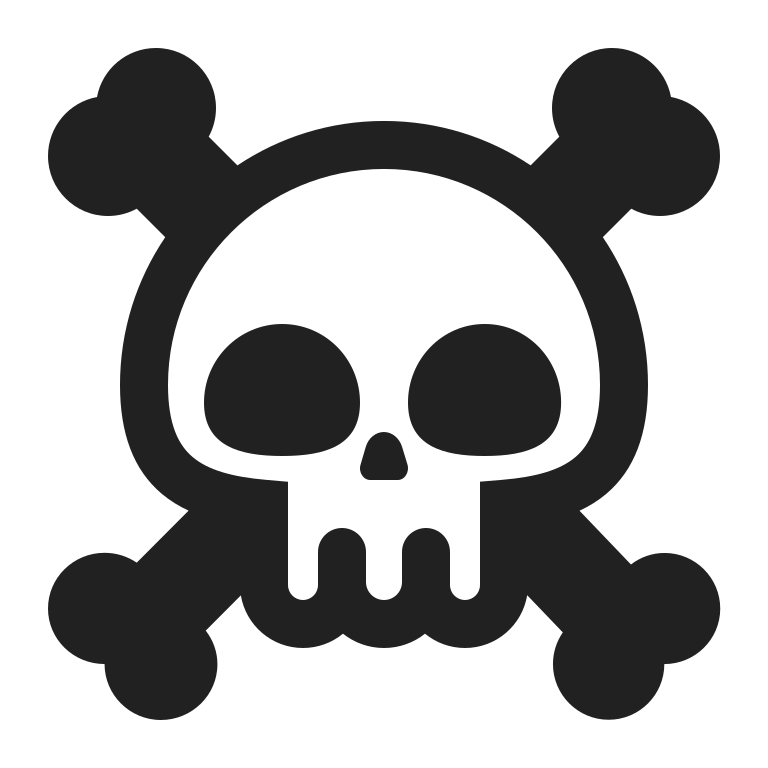
skull and crossbones high contrast